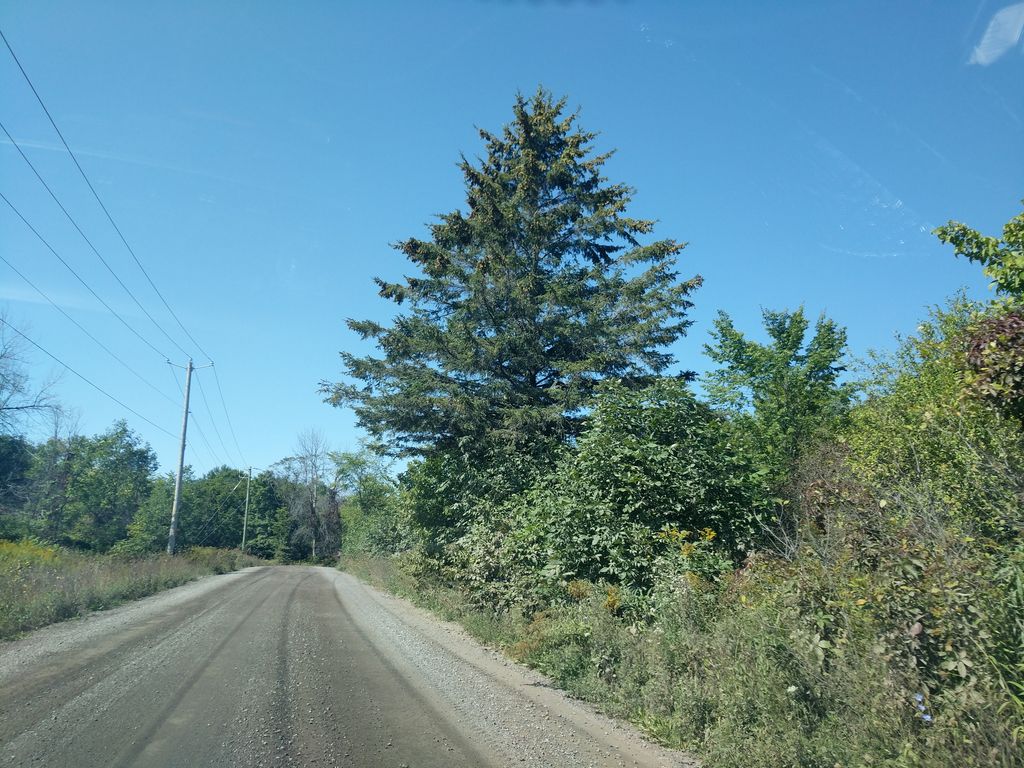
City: ottawa-gatineau